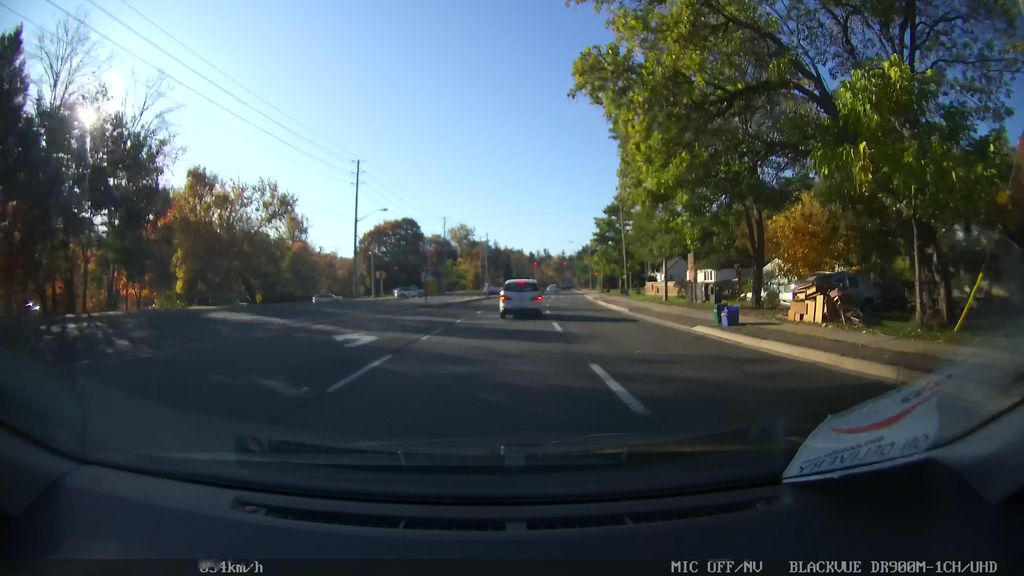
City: toronto